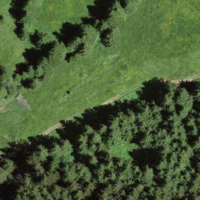
EUNIS habitat code: 43
Species observed at this site:
Parnassia palustris